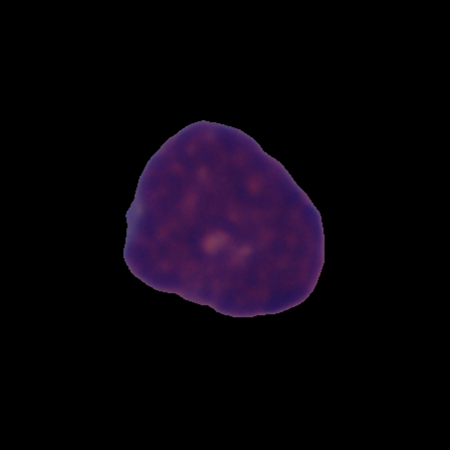
Label: cancer